Question: I would like to calculate the Kurtosis of an image in matlab.
'kurtosis'
I can use this function on a matrix. For example:
'''
m = rand([4 5]);
kurtosis(m(:));
'''
Though when I use this grayscale image:
'''
I = imread('0.tiff');
kurtosis(I(:));
'''
I get this error:
> Error using -
Integers can only be combined with integers of the same class, or
scalar doubles.Error in kurtosis (line 39) x0 = x - repmat(nanmean(x,dim), tile);
My question now is: What am I doing wrong, and how can I calculate the kurtosis of an image.
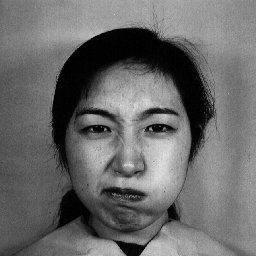
Answer: kurtosis needs I to be double. This works:
'''
kurtosis(double(I(:)));
'''
or this
'''
kurtosis(double(I));
'''